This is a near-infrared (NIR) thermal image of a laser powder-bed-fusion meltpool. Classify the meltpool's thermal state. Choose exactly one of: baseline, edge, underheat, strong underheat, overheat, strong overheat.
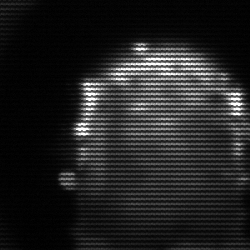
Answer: baseline